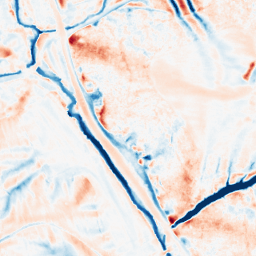
Category: edge_preserving
Decomposition family: median
Decomposition parameters: size: 21
Upsampling method: bilinear
Upsampling parameters: scale: 2
Upsampling scale: 2